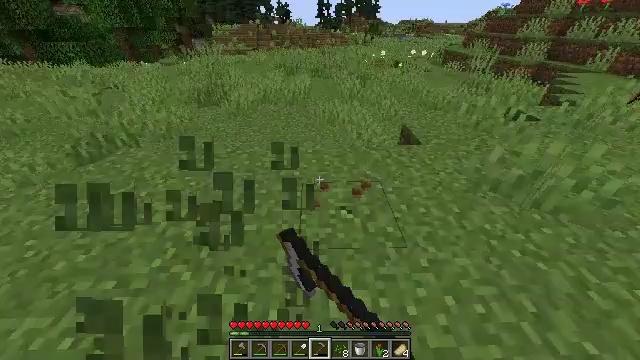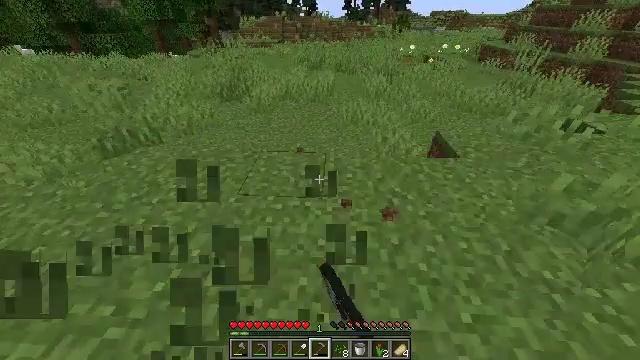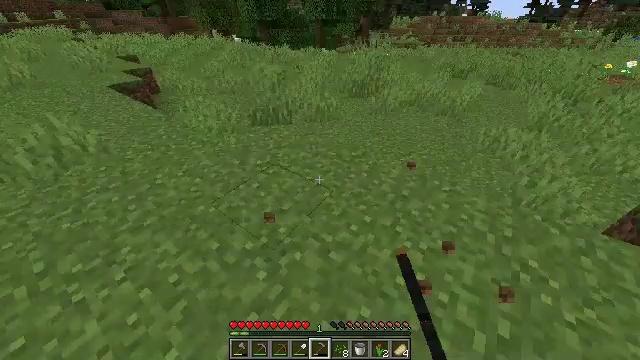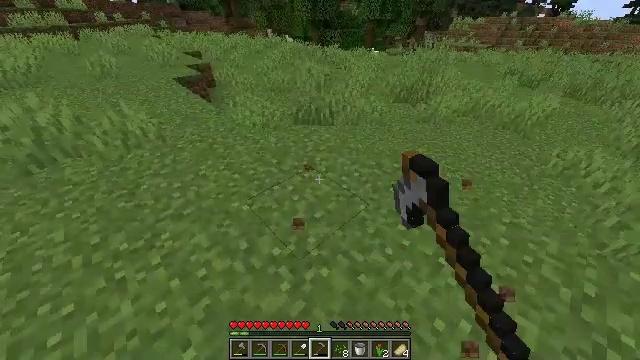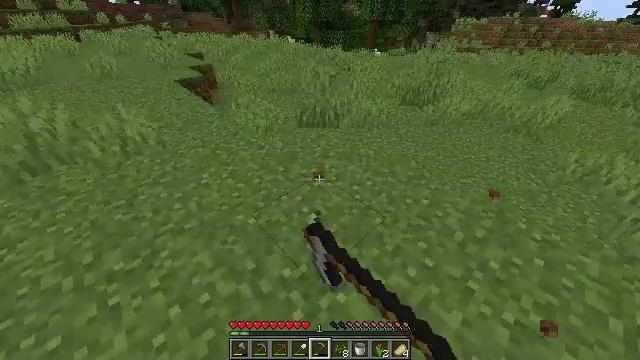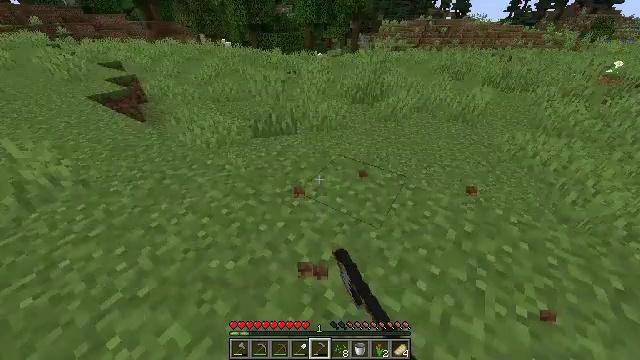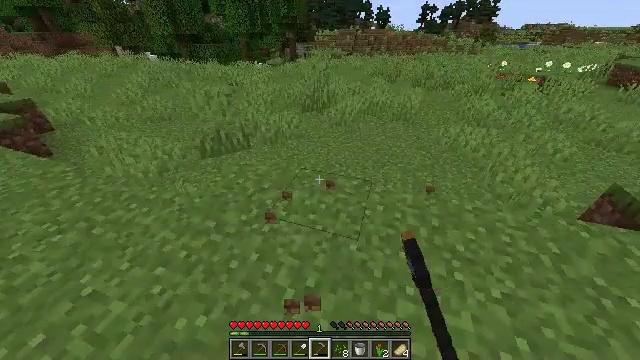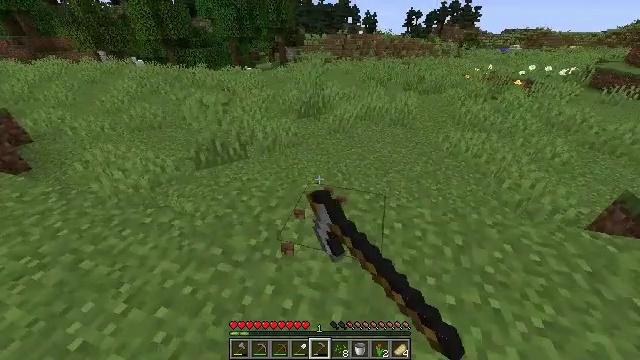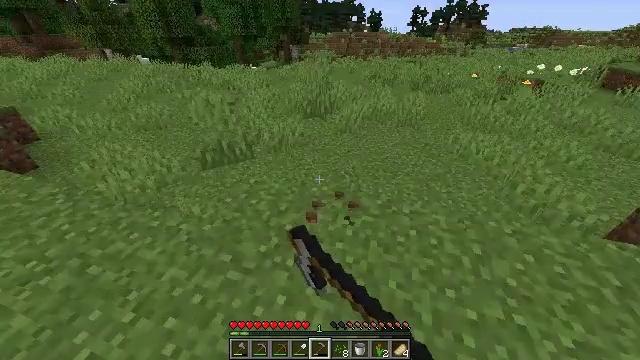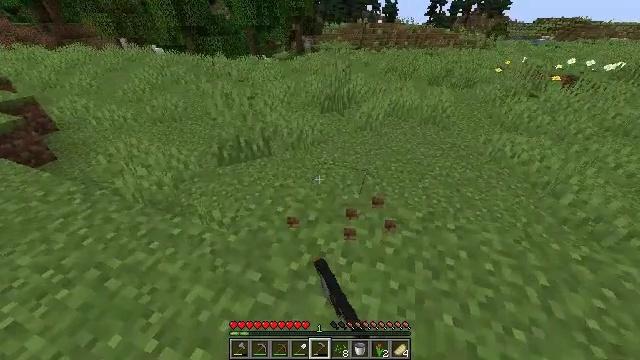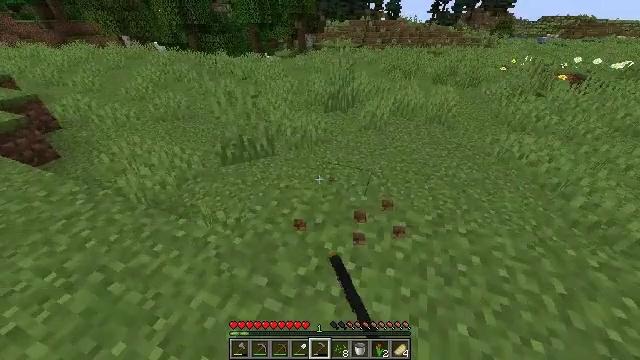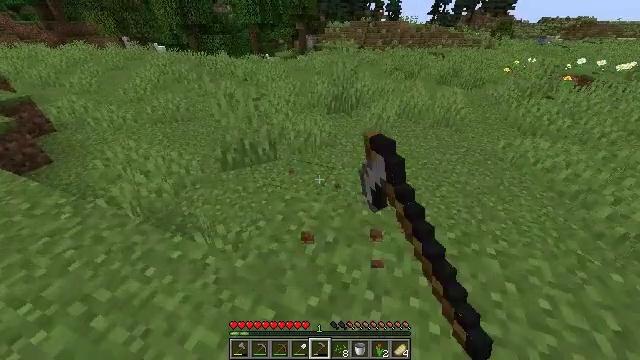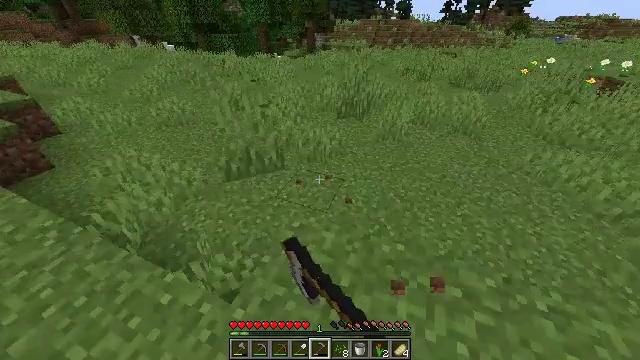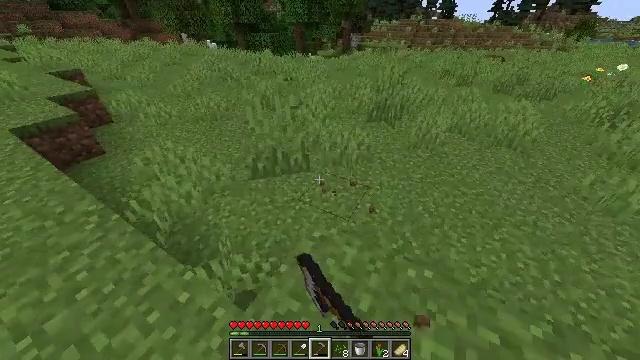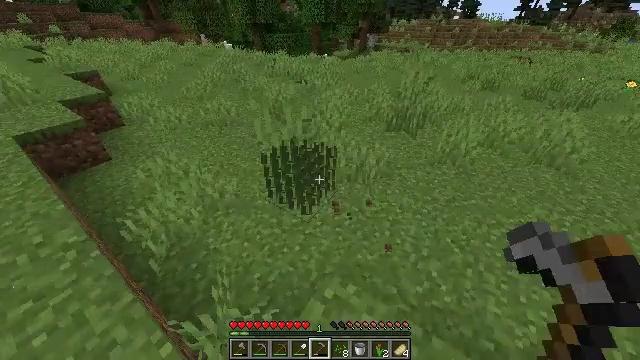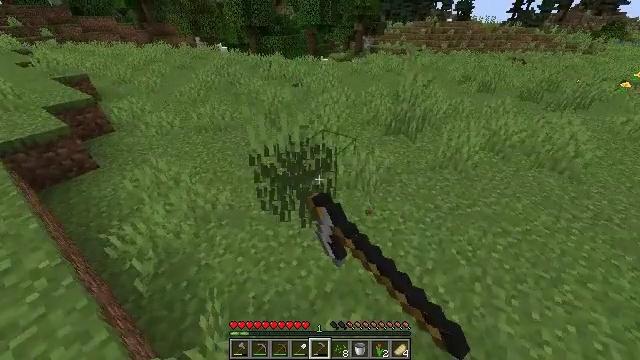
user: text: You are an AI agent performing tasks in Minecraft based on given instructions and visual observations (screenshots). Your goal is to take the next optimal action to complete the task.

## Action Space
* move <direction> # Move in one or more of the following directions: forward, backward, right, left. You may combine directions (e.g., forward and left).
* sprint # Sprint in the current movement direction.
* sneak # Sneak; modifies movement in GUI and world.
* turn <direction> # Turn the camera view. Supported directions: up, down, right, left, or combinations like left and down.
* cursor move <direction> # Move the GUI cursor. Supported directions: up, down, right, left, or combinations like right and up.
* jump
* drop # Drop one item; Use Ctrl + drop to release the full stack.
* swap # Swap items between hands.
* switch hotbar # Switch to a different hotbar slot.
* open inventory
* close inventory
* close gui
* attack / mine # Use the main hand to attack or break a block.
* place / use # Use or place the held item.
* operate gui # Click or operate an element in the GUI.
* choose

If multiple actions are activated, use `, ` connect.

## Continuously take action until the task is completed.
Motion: motion action
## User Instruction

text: Harvest tall grass for seeds.
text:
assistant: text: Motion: move forward, sprint, turn left and down, attack / mine
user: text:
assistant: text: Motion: move forward and move left, sprint, turn left, attack / mine
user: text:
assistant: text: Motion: move forward and move left, sprint, turn left, attack / mine
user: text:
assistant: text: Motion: move forward and move left, sprint, attack / mine
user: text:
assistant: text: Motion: move forward and move left, sprint, turn right, attack / mine
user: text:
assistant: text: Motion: move forward and move left, sprint, turn right and up, attack / mine
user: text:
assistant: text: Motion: move forward and move left, sprint, turn right, attack / mine
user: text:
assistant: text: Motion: move forward and move left, sprint, attack / mine
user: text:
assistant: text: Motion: move forward and move left, sprint, turn left and down, attack / mine
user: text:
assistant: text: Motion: move forward, sprint, attack / mine
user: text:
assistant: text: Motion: move forward, sprint, attack / mine
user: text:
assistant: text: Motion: move forward, sprint, turn left, attack / mine
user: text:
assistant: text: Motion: move forward, sprint, turn left, attack / mine
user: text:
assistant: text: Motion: move forward, sprint, turn left, attack / mine
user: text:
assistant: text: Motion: move forward, sprint, attack / mine
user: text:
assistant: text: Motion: move forward, sprint, turn right, attack / mine
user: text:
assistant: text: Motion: move forward, sprint, turn right and down, attack / mine
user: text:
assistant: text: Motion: move forward, sprint, turn down, attack / mine
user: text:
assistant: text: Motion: sprint, attack / mine